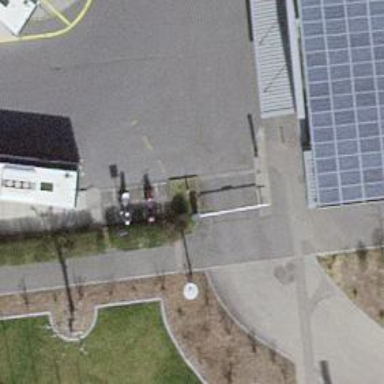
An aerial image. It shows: Lift gate barrier.